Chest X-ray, PA view. Patient: 56 years old, sex F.
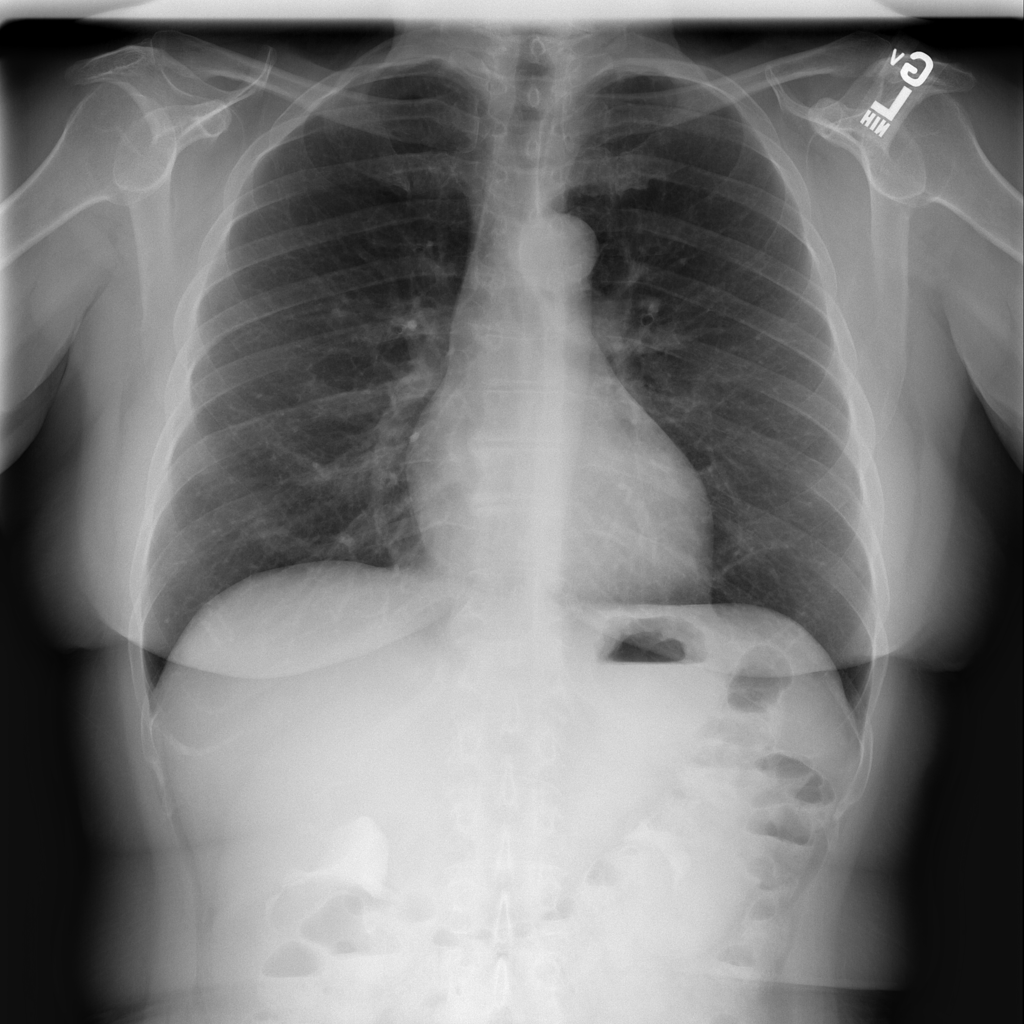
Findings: No Finding